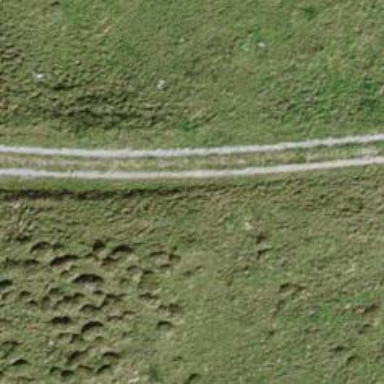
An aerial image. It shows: Track road with grade3 tracktype.